Question: I want to set my UItextview s color transparent but not completely transparent. I want little bit gray or black at the background exactly like the picture

I am using this code right now
'''
_textView.backgroundColor = [UIColor clearColor];
'''
how can I make it transparent like in the picture above? Any example Code?
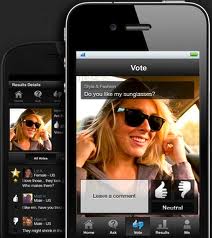
Answer: You should use something like this:
'''
_textView.backgroundColor = [UIColor colorWithRed:1.0 green:1.0 blue:1.0 alpha:0.5];
'''
where alpha - parameter for transparent ( 50% in example).